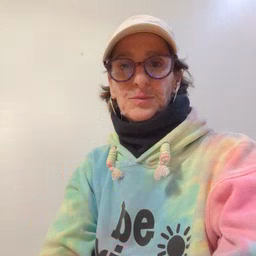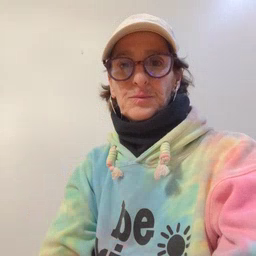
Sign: hear